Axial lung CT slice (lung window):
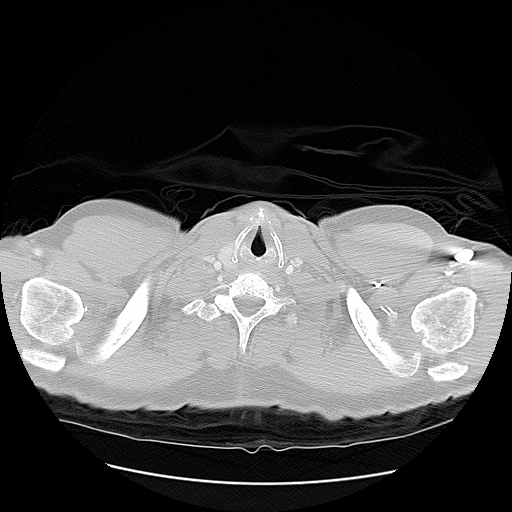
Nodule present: no